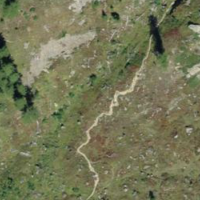
EUNIS habitat code: 23
Species observed at this site:
Arnica montana